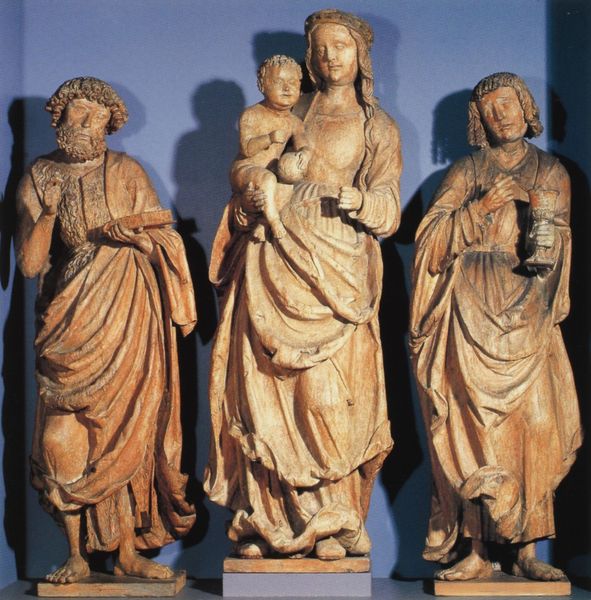
Titel: Skulpturen des ehem. Flügelaltars der Toblacher Pfarrkirche
Künstler: Michael Parth
Institution: Brixen, Diözesanmuseum
Schlagwörter: blau, gruppe, hand, körper, umhang, menschen, holz, mund, nase, bart, bibel, falten, gesicht, johannes, sockel, haare, kelch, gewänder, kind, gotik, krone, skulptur, apfel, baby, figuren, faltenwurf, plastik, barfuss, buch, kugel, kleinkind, schnitzerei, ganzfigur, statuen, christus, jesus, romanik, segen, heilige, jünger, heilig, maria, madonna, petrus, trinkgefäß, jesuskind, markus, apostel, evangelist, reichsapfel, matthäus, attribute, jakobus, holzschnitzerei, naria, 1200, 1250